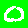
Digit: 0